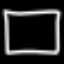
Label: square